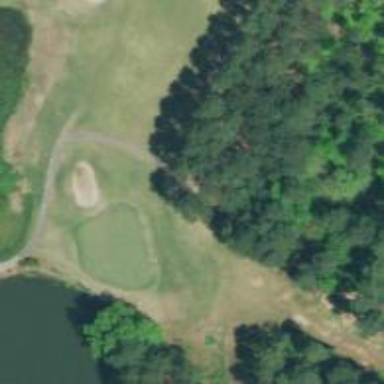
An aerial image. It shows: Golf hole.